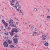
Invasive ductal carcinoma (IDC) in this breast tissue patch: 0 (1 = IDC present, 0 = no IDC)